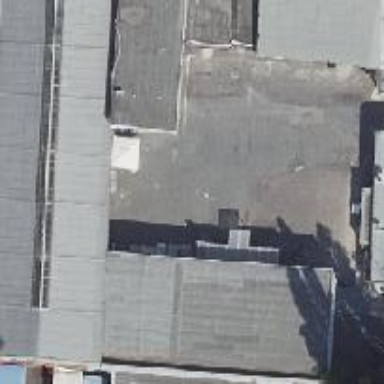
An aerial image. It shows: Industrial building.